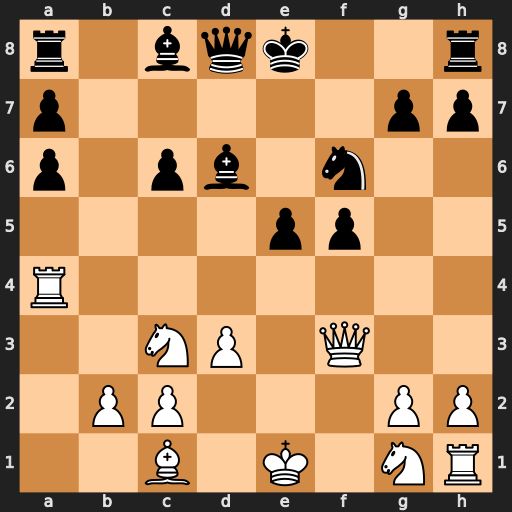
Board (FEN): r1bqk2r/p5pp/p1pb1n2/4pp2/R7/2NP1Q2/1PP3PP/2B1K1NR
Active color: w
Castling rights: Kkq
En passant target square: -
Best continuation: Qxc6+ Bd7 Qxd6